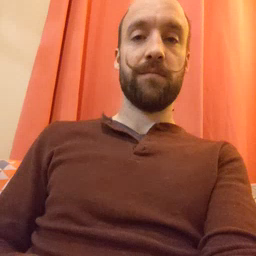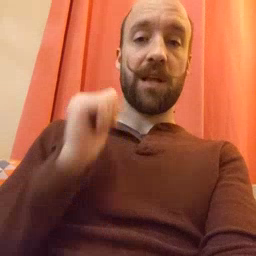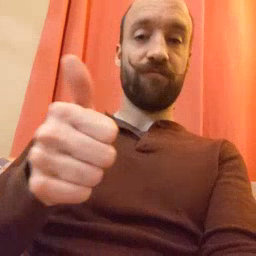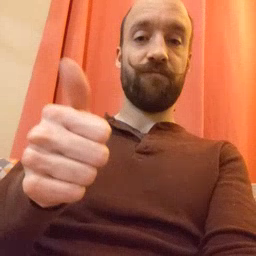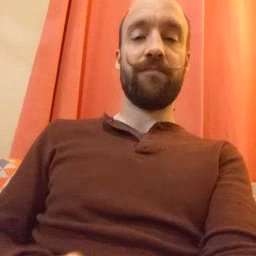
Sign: yourself